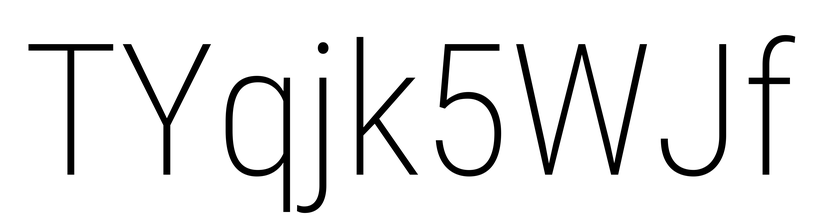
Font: Roboto_Condensed_ExtraLight